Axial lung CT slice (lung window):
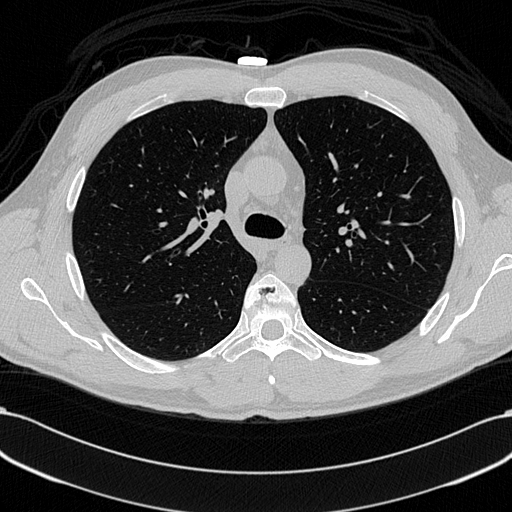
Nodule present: no